Aerial crown-view tile of a tropical tree (Barro Colorado Island, Panama), acquired 20250124:
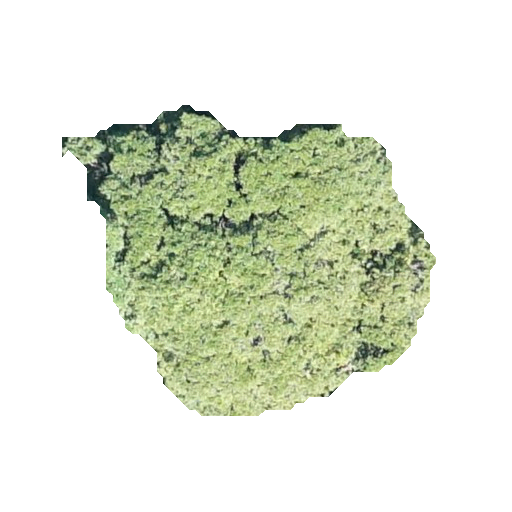
Species: Alseis blackiana
GBIF accepted scientific name: Alseis blackiana
Crown area: 117.901 m²